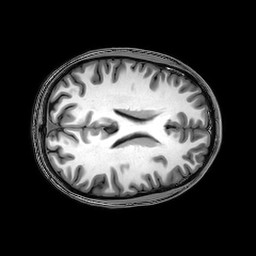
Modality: T1w
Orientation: axial
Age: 24
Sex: male
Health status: healthy
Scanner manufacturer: philips
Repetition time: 0.008134 s
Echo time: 0.00373 s